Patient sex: M
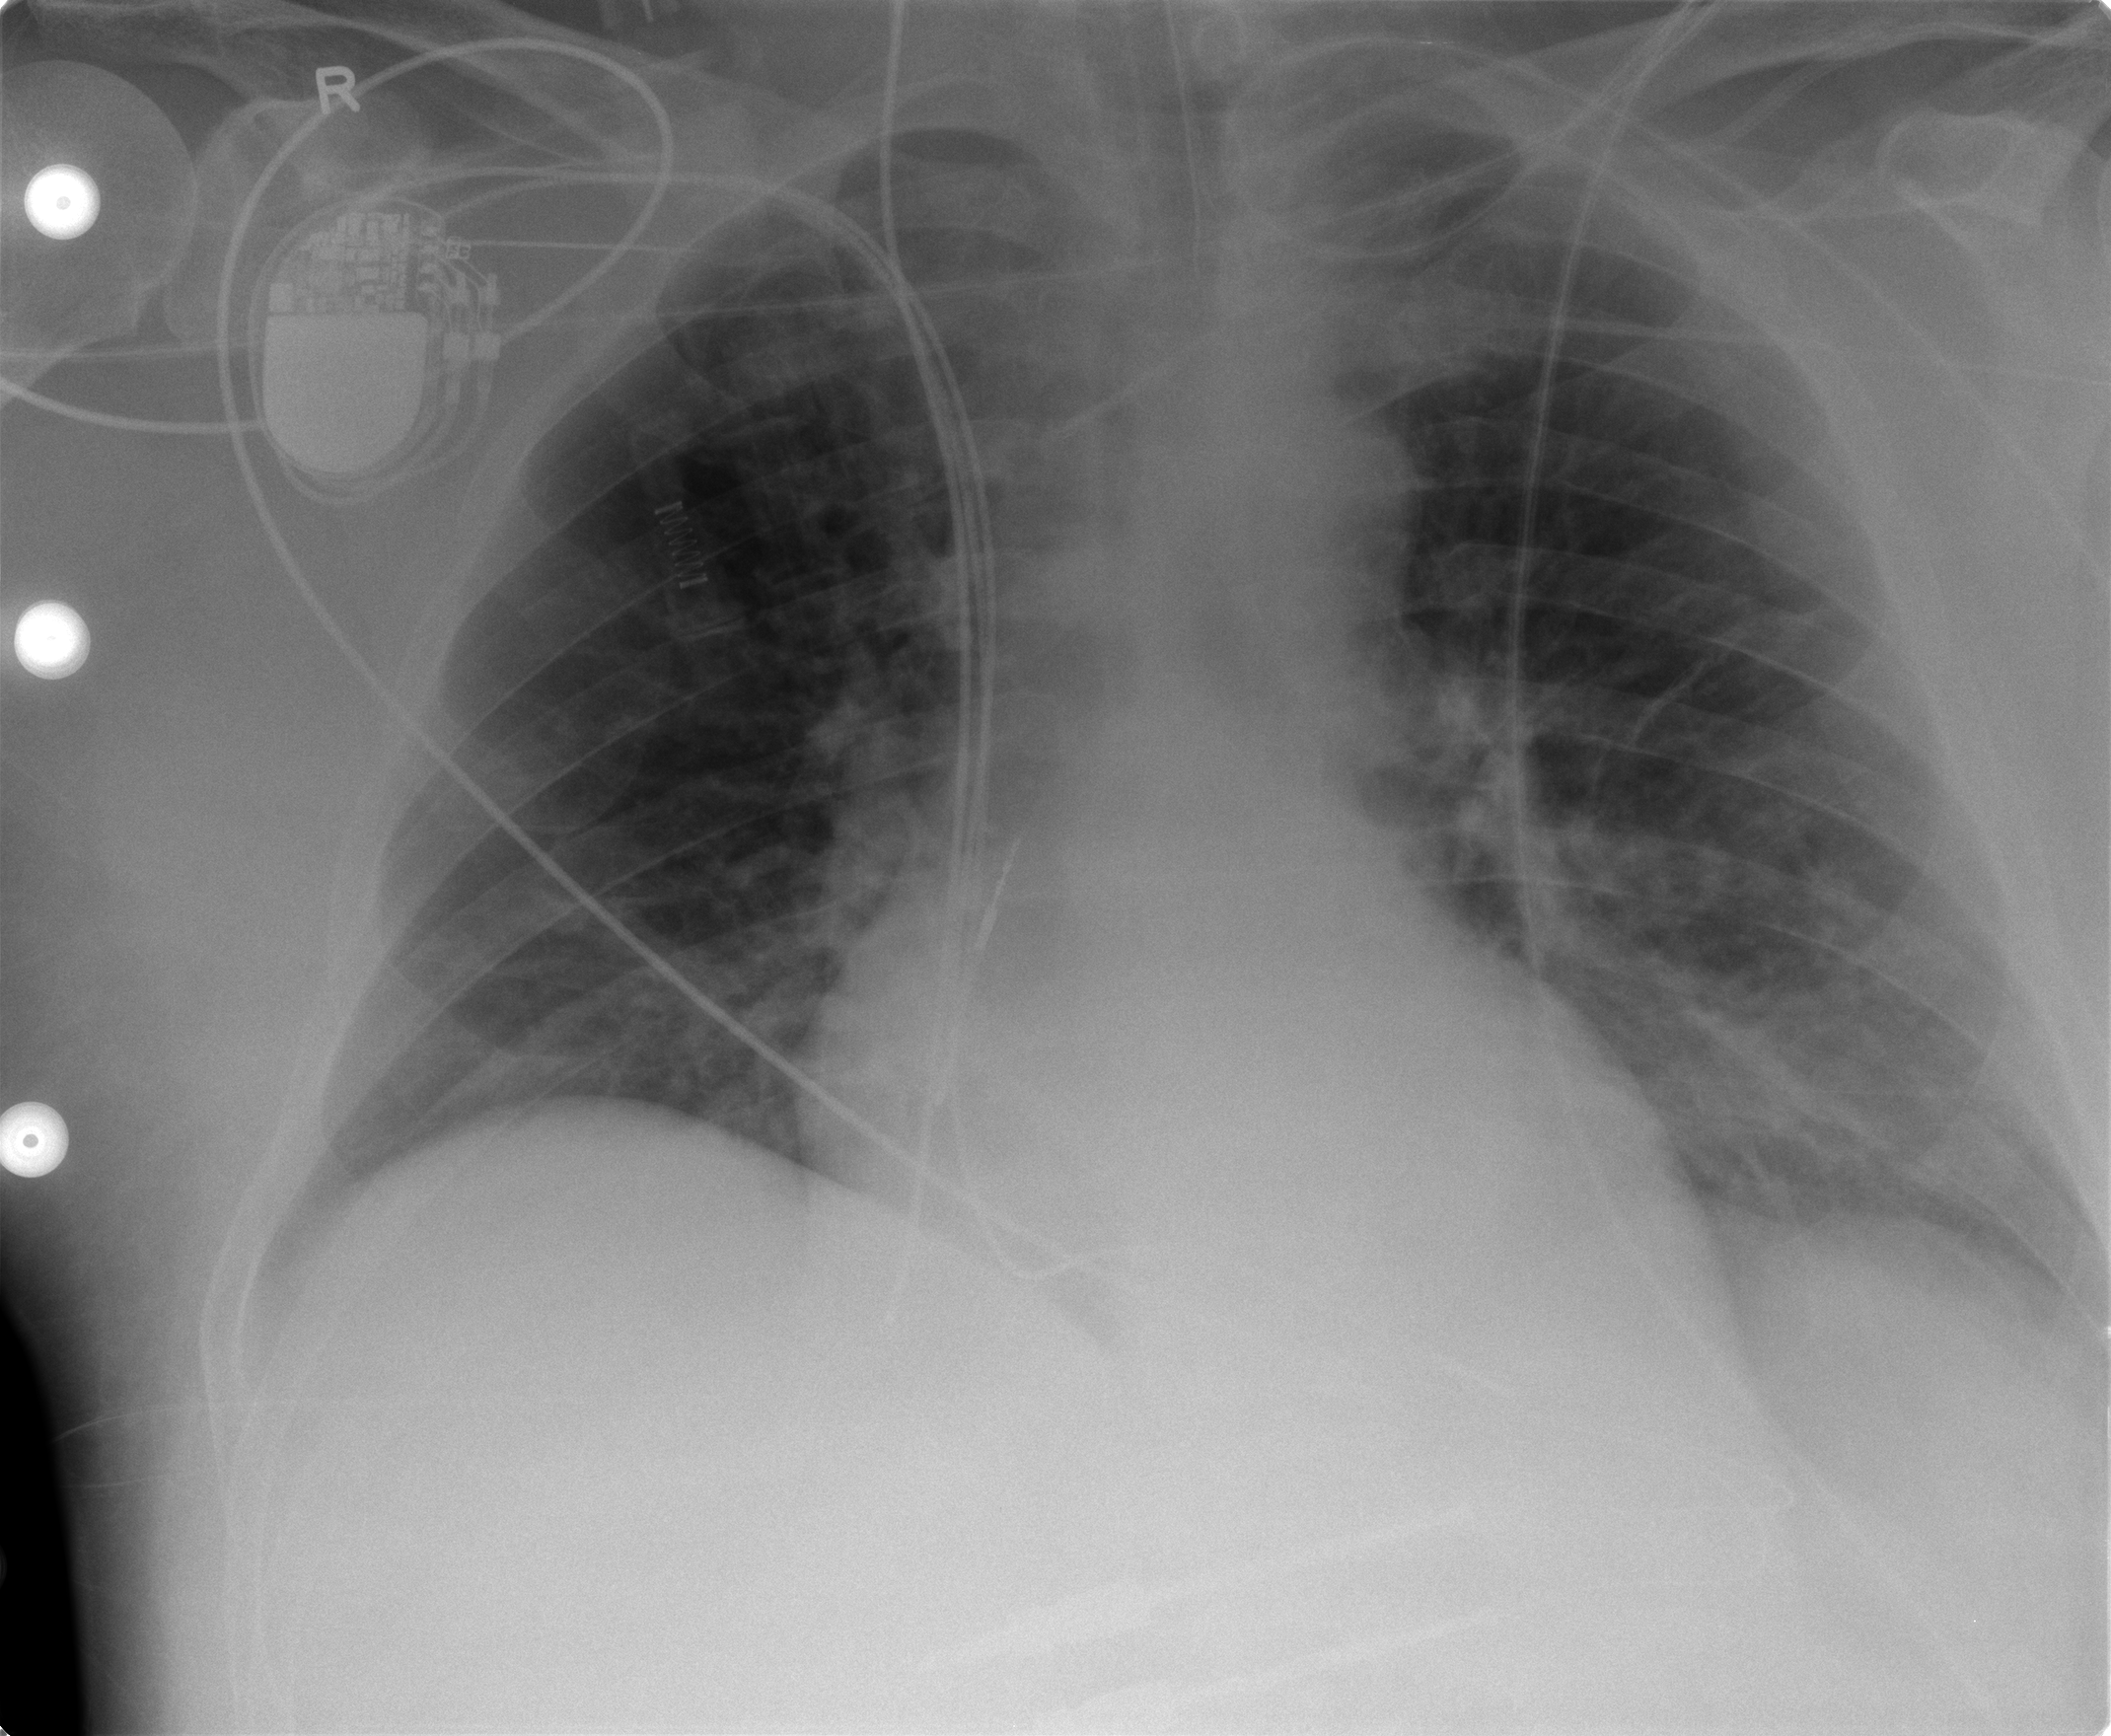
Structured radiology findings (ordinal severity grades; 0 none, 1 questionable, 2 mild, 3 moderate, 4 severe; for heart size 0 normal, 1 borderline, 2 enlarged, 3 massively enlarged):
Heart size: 2
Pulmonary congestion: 1
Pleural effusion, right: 0
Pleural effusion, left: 1
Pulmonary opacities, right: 0
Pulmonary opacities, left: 1
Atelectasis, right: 2
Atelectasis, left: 2